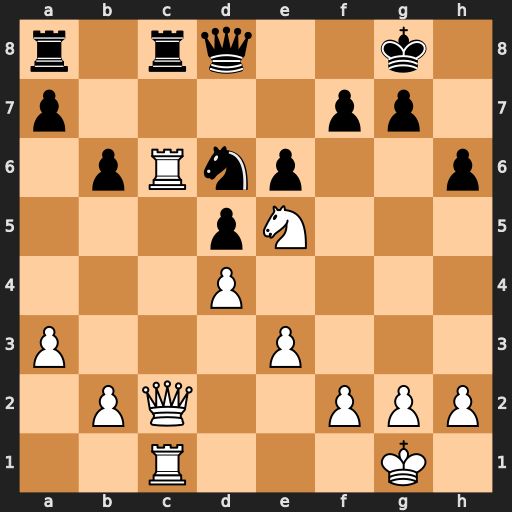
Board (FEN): r1rq2k1/p4pp1/1pRnp2p/3pN3/3P4/P3P3/1PQ2PPP/2R3K1
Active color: w
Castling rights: -
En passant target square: -
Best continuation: Rxd6 Rxc2 Rxd8+ Rxd8 Rxc2